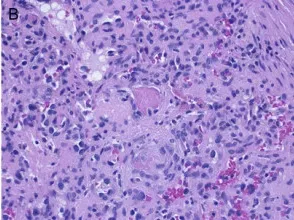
Histological findings of a pulmonary hilar lymph node. B, The lesion is composed of well-developed capillaries. Organizing thrombi were identifiable (hematoxylin-eosin staining).
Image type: pathology (h&e)